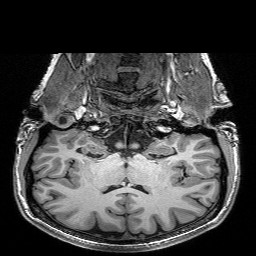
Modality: T1w
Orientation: sagittal
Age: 24
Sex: female
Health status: healthy
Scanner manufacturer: siemens
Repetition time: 2.53 s
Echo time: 0.00332 s